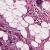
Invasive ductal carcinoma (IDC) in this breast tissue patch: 1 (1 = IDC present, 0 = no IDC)